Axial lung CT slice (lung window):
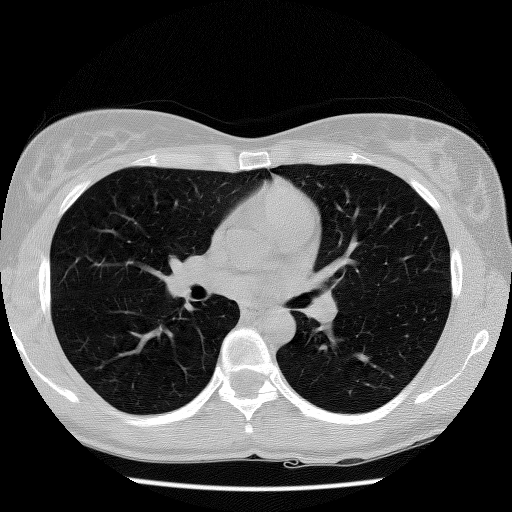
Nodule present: no